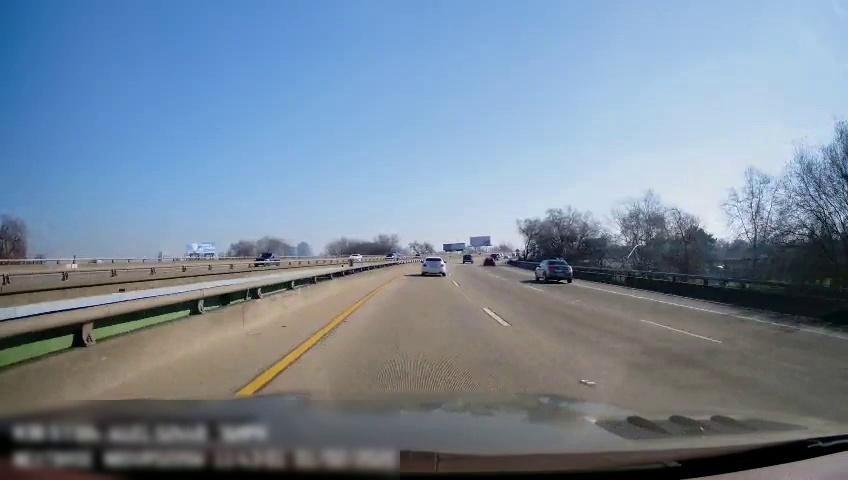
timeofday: Day
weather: Sunny
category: Drivable Space
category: Vehicles | Truck
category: Vehicles | Car
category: Vehicles | SUV
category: Drivable Space
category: Vehicles | Car
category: Vehicles | Car
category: Vehicles | Car
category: Vehicles | Truck
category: Lanes | Current Lane
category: Lanes | Current Lane
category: Lanes | Current Lane
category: Lanes | Alternate Lane